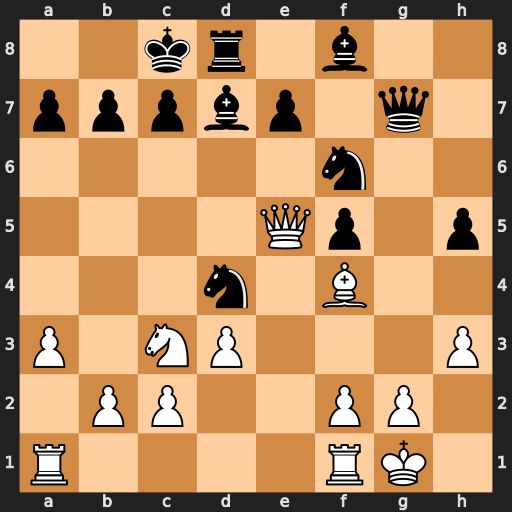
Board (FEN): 2kr1b2/pppbp1q1/5n2/4Qp1p/3n1B2/P1NP3P/1PP2PP1/R4RK1
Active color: w
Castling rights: -
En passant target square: -
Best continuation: Qxc7#